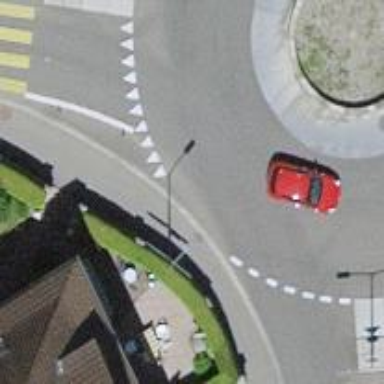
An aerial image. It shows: Tertiary road made of asphalt leading to roundabout junction.